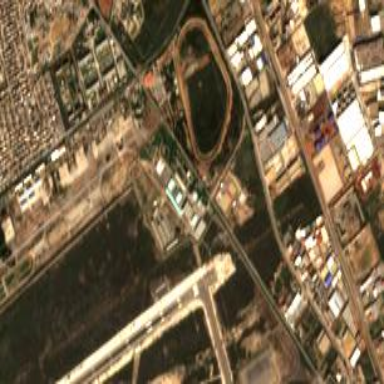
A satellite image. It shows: Sports centre dedicated to horse racing.